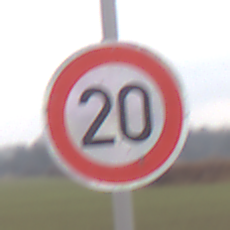
Verkehrszeichen: Geschwindigkeit20
Umgebung: Outdoor, RoadRail
Tageszeit: Midday
Wetter: Overcast
Licht: Natural
Jahreszeit: NotSpecified
Kontrast: LowContrast